Aerial crown-view tile of a tropical tree (Barro Colorado Island, Panama), acquired 20250715:
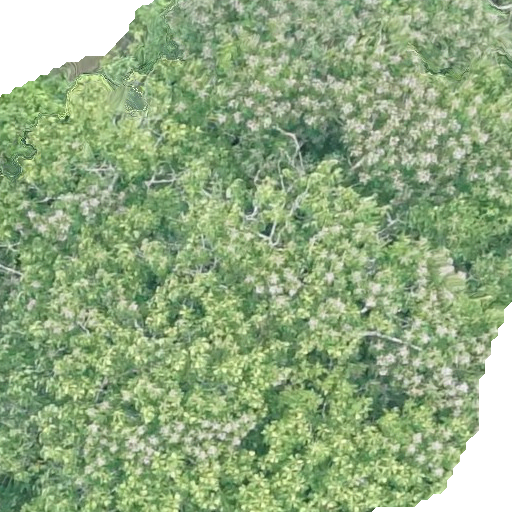
Species: Dipteryx oleifera
GBIF accepted scientific name: Dipteryx oleifera
Crown area: 464.285 m²